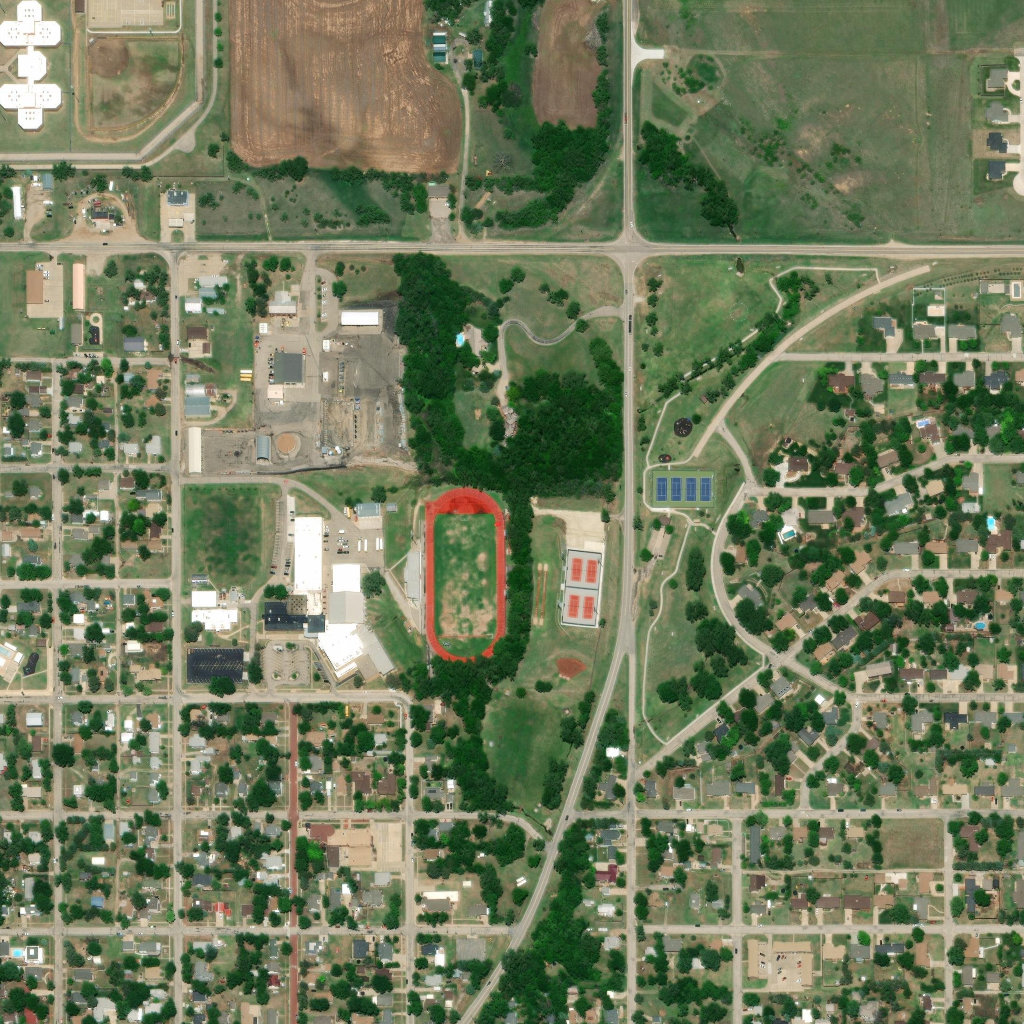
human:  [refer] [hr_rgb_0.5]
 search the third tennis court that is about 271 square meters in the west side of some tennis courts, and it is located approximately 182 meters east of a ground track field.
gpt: <box>[[66, 46, 67, 48, 0]]</box>

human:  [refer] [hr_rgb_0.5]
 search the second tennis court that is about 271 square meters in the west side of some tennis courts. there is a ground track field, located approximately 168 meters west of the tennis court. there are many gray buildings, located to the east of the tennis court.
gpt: <box>[[65, 46, 66, 48, 0]]</box>